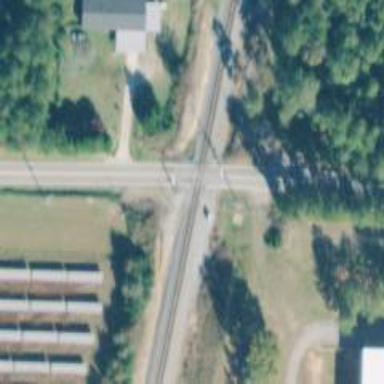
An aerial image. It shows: Level crossing with lights at the railway.